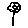
Label: flower